Interaction volume radius: 5 \u00c5
Interaction volume height: 25 \u00c5
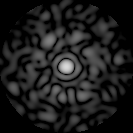
Disorder parameter: 0.845